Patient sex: M
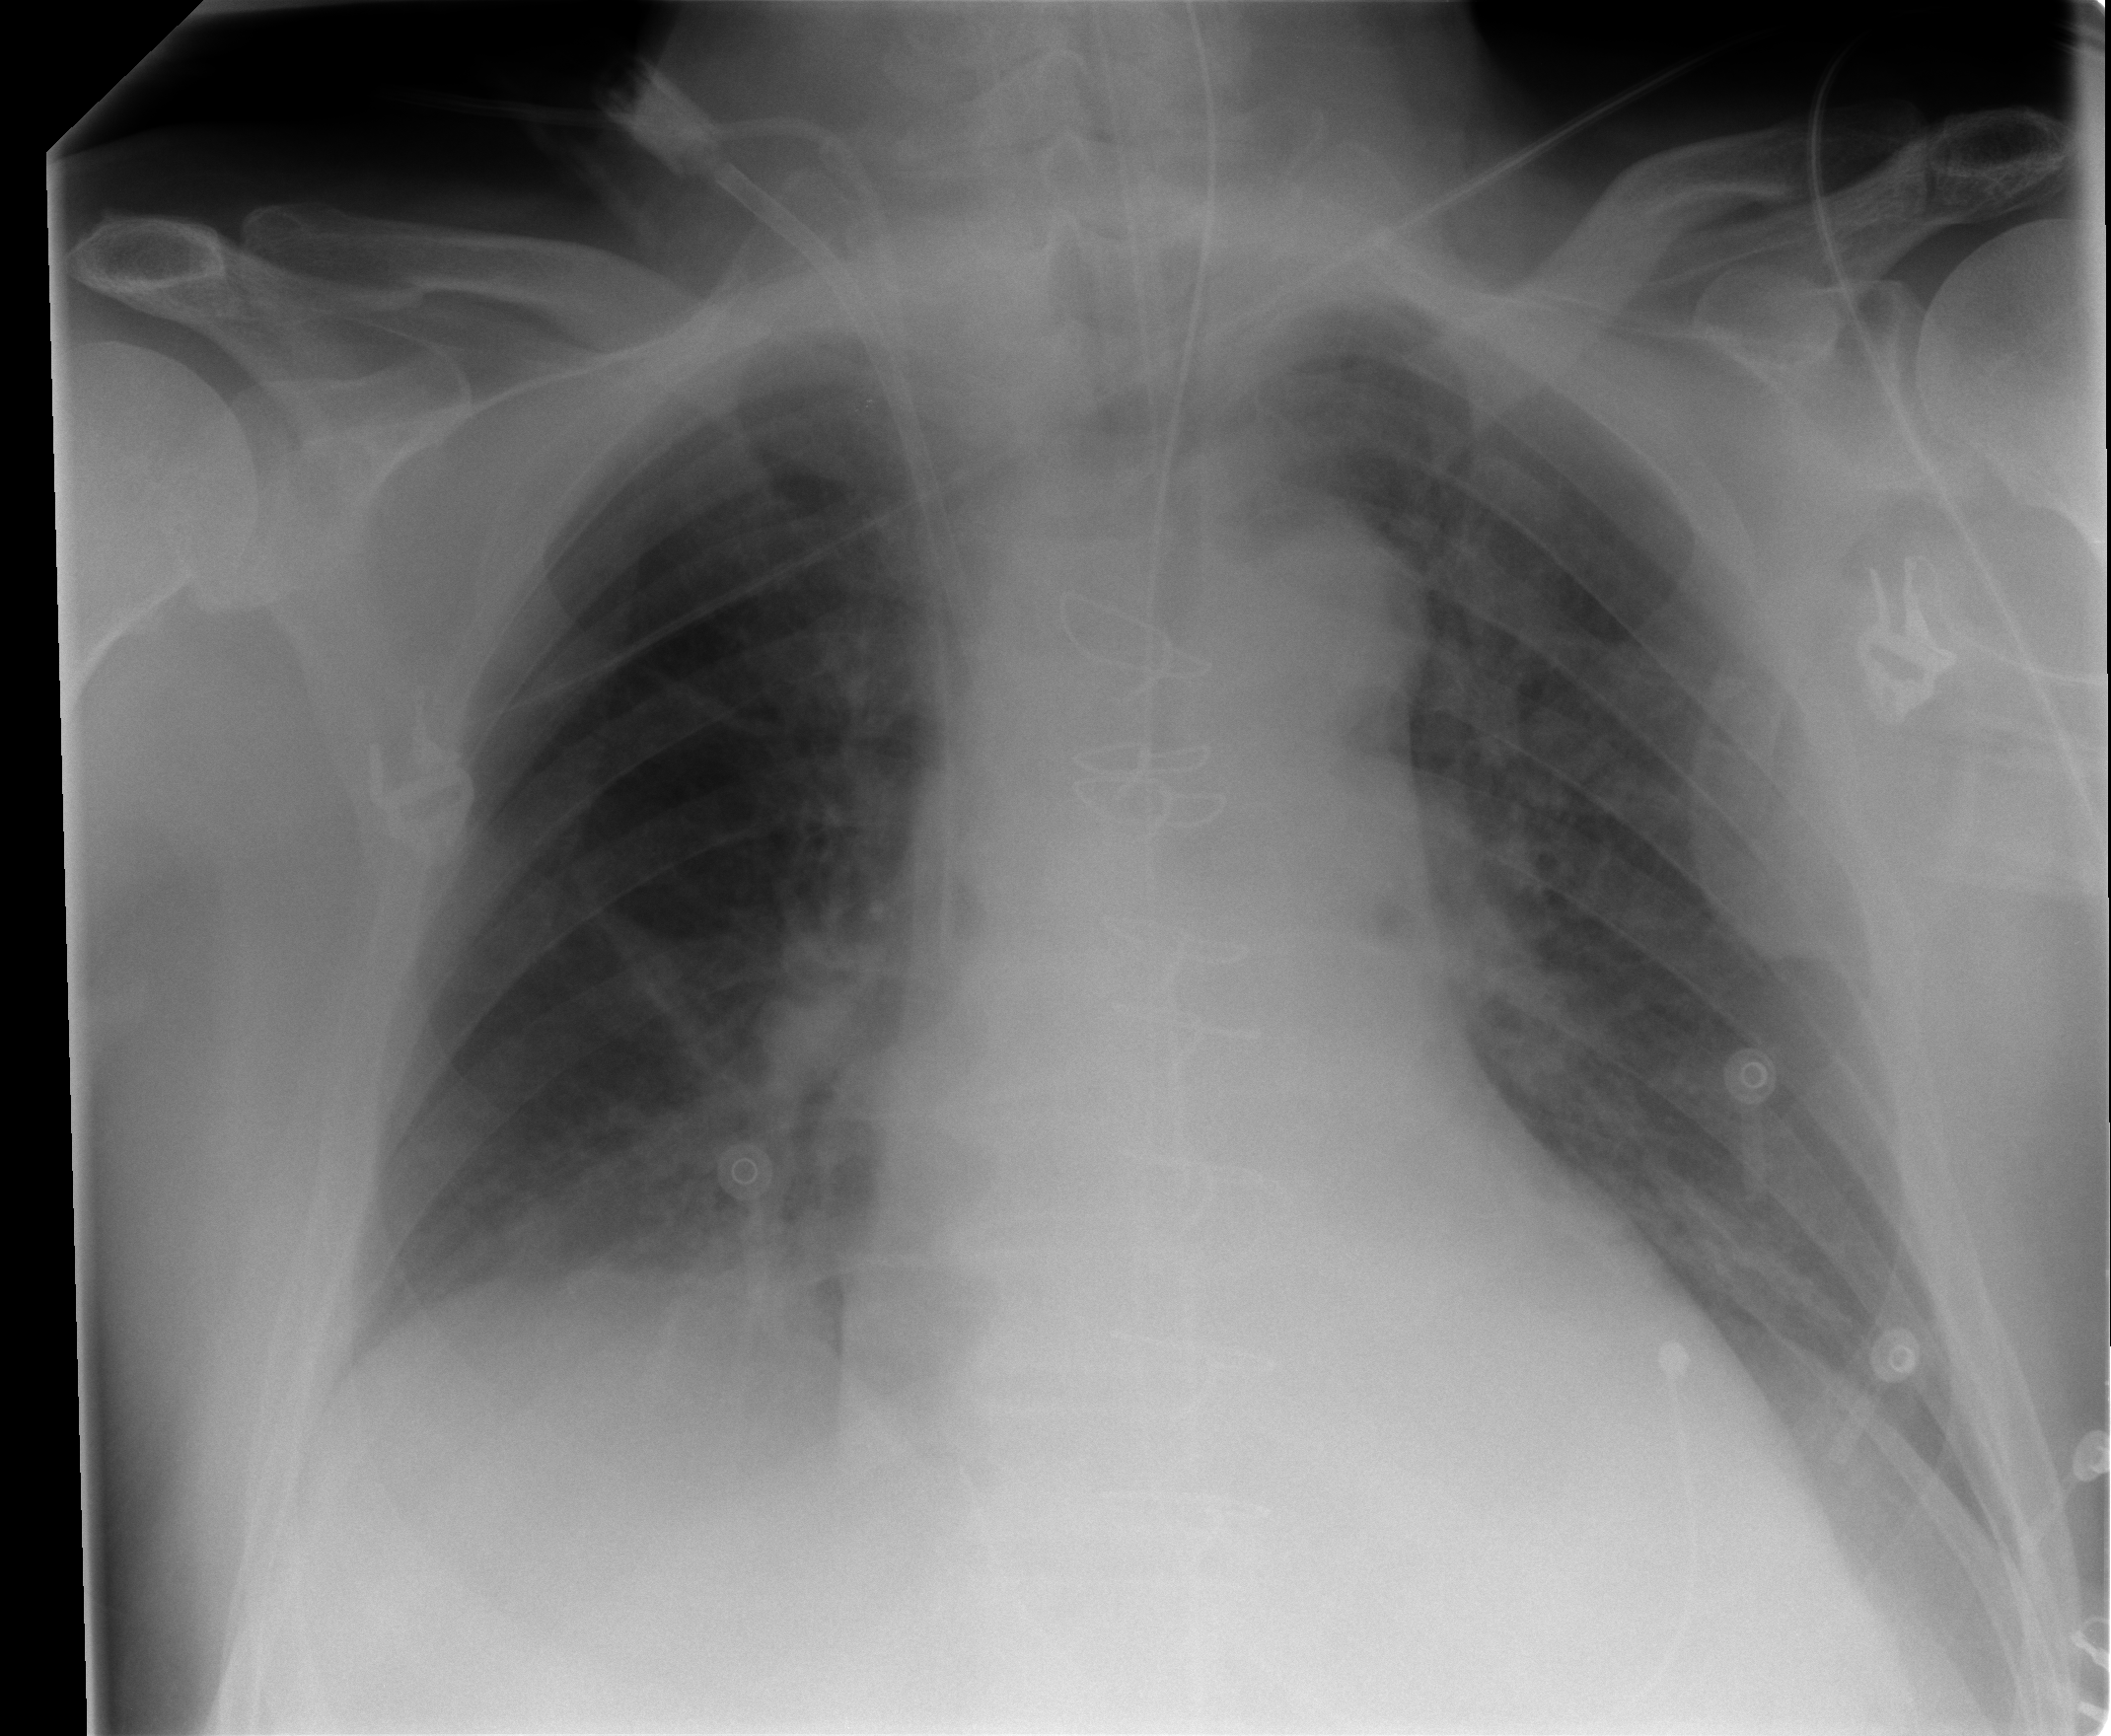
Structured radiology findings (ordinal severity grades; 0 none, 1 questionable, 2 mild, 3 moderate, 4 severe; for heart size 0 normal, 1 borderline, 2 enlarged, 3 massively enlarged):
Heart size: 2
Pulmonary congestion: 0
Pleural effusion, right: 0
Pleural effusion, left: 0
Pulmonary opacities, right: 0
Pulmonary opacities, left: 0
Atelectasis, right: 2
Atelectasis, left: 2